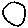
Label: circle